Field crop: tomato
Growth stage: 1
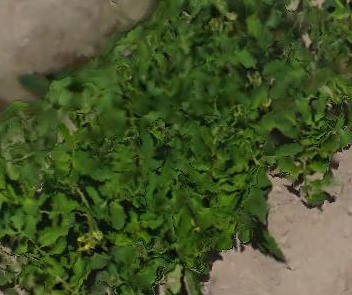
Species: tomato